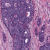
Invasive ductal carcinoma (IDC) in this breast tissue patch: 1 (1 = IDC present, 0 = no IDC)